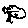
Label: tree